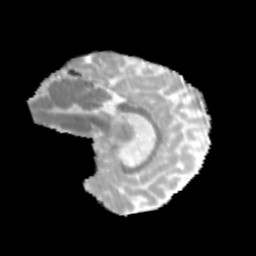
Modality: MD
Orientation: sagittal
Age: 11
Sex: female
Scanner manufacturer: siemens
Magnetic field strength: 3 T
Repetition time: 3.8 s
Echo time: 0.07 s